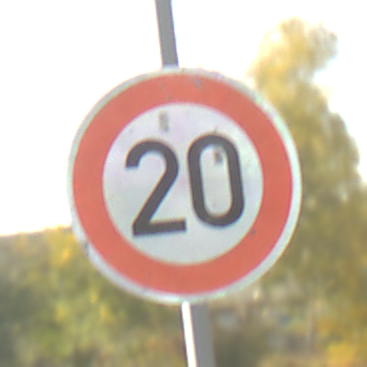
Verkehrszeichen: Geschwindigkeit20
Umgebung: Outdoor, RoadRail
Tageszeit: MorningAfternoon
Wetter: PartlyCloudy
Licht: Natural
Jahreszeit: NotSpecified
Kontrast: HighContrast